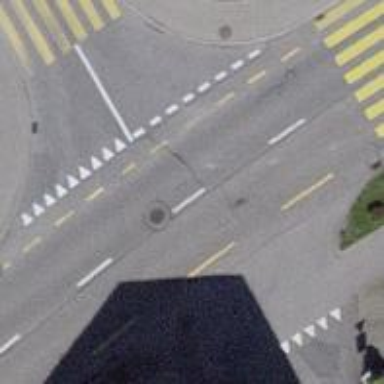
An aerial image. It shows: Road with "give way" sign.